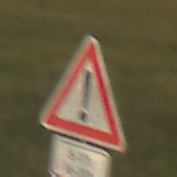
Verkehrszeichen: Gefahrenstelle
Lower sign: ZeitangabenOhneBeschraenkungAufWochentage2
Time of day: SunriseSunset
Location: Outdoor (Nature)
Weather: PartlyCloudy
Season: NotSpecified
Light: Natural